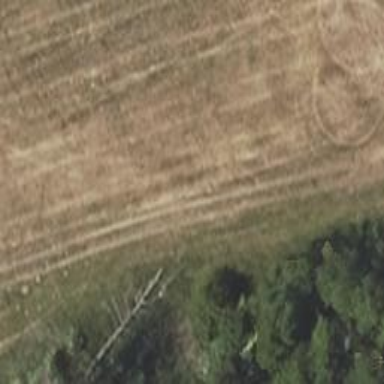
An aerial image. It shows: Grass track with Grade 4 tracktype.